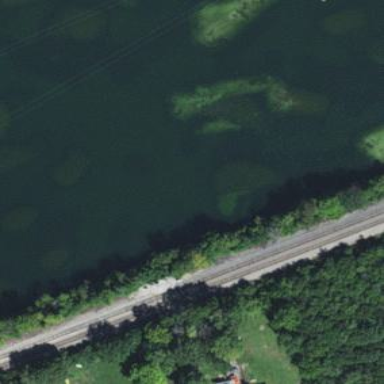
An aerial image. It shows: Beautiful lake surrounded by nature.